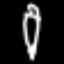
Label: pencil